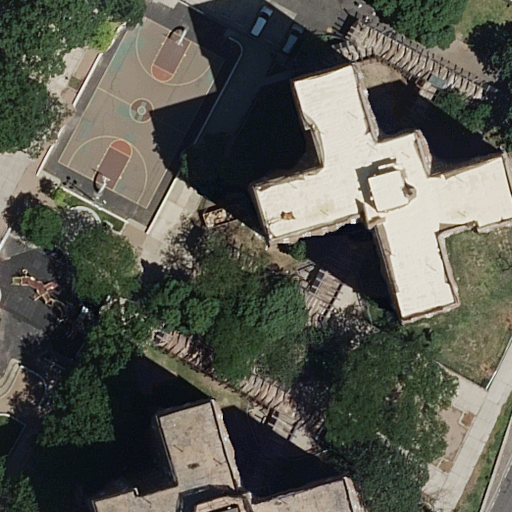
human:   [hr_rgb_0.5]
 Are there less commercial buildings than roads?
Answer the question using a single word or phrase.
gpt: yes

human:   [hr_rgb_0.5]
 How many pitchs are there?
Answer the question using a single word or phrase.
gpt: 1

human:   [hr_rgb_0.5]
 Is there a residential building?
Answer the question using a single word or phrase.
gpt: yes

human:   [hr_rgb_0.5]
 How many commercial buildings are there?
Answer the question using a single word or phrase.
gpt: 0

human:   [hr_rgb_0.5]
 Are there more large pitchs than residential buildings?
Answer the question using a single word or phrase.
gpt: no

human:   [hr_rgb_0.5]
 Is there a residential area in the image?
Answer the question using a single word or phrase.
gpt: yes

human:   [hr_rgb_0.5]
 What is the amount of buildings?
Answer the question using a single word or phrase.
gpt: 2

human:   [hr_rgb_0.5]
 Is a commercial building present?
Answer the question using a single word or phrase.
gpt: no

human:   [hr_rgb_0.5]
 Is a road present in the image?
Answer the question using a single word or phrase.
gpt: yes

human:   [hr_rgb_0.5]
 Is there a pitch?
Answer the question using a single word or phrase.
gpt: yes

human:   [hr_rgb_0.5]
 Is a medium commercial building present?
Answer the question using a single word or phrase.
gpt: no

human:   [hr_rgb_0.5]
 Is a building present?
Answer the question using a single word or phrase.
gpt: yes

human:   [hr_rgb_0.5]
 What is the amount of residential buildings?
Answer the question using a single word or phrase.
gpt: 2

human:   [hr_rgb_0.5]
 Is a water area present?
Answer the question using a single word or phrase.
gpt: no

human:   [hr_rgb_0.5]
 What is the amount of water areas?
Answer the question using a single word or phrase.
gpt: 0

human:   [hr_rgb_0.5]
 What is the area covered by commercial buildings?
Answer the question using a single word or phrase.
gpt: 0m2

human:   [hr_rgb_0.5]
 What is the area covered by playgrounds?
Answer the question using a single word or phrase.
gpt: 814m2

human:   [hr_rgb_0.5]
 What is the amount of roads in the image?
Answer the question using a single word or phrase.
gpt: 11

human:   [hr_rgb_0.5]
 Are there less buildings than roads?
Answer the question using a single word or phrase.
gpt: yes

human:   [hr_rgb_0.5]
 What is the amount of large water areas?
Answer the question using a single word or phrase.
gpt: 0

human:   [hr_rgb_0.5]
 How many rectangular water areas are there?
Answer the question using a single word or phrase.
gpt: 0

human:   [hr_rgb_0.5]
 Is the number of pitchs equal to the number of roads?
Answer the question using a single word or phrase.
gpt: no

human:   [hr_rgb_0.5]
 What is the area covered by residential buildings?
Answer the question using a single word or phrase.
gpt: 1769m2

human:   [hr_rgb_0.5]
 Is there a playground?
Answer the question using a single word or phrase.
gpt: yes

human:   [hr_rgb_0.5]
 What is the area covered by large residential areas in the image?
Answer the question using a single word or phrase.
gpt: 4906m2

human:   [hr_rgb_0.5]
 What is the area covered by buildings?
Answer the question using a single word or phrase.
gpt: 1769m2

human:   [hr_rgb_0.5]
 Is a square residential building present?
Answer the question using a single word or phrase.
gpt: no

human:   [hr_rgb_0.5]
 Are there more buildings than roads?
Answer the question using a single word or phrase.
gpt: no

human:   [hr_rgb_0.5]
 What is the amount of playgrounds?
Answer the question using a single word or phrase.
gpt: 1

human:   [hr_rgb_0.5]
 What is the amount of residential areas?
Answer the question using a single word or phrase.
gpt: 1

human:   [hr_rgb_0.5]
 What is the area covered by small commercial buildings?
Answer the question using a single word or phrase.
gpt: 0m2

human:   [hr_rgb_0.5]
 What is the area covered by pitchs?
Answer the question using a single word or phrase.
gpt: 705m2

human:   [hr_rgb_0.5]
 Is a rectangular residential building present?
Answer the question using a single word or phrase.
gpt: no

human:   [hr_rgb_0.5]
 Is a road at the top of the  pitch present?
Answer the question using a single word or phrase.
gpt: yes

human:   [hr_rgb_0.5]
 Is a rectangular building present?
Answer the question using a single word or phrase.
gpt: no

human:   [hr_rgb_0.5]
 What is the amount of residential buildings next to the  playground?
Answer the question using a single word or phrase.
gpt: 2

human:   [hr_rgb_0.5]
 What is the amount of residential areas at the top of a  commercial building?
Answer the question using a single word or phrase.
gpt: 0

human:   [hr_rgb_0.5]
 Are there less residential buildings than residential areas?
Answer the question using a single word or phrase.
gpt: no

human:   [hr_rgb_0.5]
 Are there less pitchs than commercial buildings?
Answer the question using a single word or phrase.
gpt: no

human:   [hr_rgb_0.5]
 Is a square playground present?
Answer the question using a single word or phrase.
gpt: no

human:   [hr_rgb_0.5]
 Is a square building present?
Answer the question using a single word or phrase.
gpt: no

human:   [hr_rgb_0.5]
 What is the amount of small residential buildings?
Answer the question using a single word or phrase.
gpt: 0

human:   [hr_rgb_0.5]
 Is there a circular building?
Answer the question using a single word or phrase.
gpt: no

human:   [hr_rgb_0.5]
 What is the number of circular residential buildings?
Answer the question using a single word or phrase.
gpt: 0

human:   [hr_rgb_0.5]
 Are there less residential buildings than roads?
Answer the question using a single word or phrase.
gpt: yes

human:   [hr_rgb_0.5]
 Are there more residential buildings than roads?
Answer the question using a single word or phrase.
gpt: no

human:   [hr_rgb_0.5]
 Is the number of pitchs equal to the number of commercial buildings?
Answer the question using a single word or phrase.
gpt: no

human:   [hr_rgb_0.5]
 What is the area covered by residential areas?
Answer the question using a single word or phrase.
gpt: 4906m2

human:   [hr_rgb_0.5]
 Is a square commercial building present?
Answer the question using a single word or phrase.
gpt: no

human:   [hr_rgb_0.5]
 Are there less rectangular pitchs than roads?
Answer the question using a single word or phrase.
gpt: yes

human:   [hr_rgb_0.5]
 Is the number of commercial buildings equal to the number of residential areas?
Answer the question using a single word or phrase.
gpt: no

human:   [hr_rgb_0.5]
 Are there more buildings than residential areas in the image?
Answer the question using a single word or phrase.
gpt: yes

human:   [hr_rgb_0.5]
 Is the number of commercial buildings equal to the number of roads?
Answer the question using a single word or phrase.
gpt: no

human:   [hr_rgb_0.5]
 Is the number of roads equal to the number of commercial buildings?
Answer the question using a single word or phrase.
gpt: no

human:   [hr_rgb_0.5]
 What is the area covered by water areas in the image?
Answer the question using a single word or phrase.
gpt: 0m2

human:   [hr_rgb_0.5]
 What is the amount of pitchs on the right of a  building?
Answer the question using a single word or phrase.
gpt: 0

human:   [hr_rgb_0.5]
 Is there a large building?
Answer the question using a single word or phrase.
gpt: yes

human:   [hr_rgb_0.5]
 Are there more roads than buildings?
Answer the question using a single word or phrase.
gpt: yes

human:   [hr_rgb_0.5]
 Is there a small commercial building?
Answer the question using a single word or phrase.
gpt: no

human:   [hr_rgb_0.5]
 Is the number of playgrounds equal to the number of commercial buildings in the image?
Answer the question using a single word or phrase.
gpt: no

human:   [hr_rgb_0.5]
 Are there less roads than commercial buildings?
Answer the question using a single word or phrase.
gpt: no

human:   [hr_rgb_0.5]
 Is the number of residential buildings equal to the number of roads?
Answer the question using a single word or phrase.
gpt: no

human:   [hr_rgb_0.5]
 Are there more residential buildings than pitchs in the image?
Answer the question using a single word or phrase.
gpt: yes

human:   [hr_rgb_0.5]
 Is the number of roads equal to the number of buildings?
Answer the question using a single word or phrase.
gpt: no